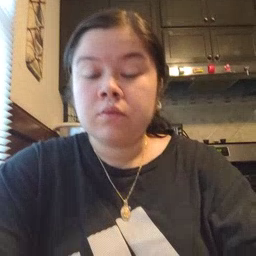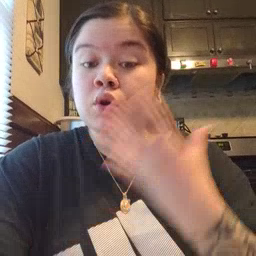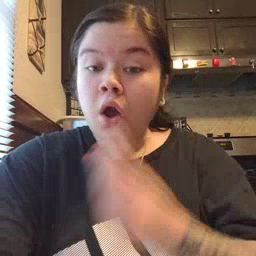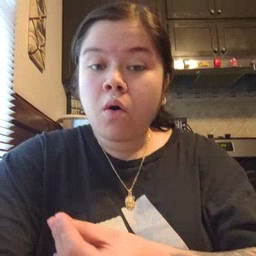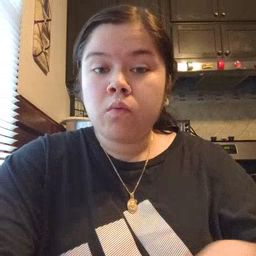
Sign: go